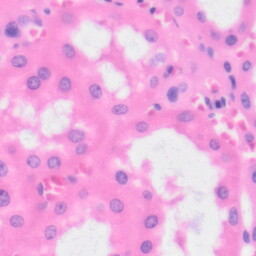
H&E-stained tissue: Kidney